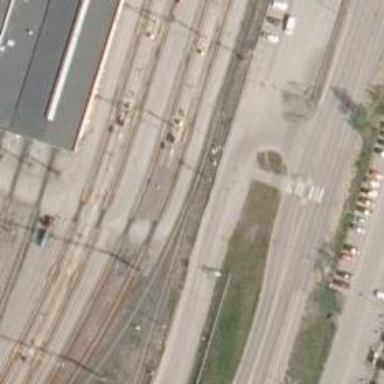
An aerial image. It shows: Railway yard with electrified contact lines.